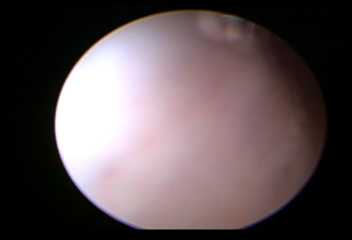
Modality: WLC
Class: Normal mucosa
Bladder cancer association: No